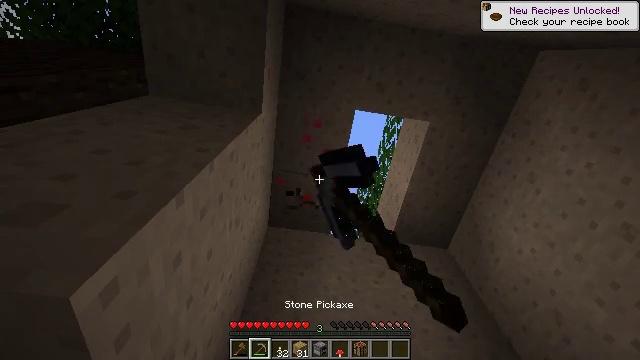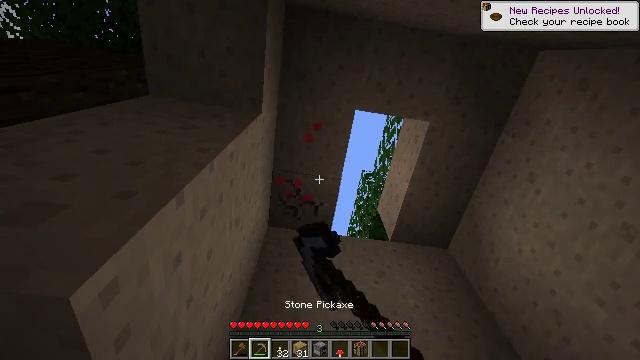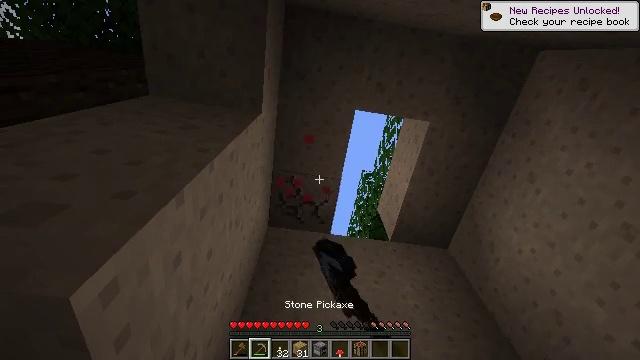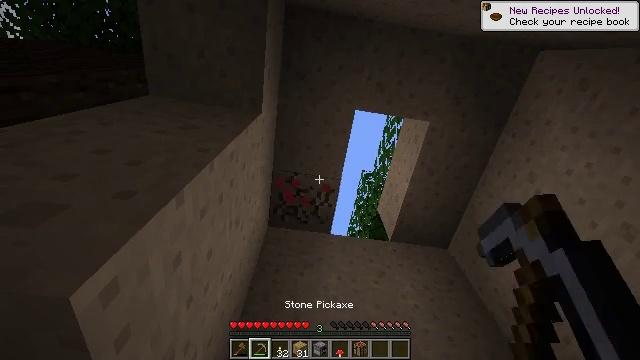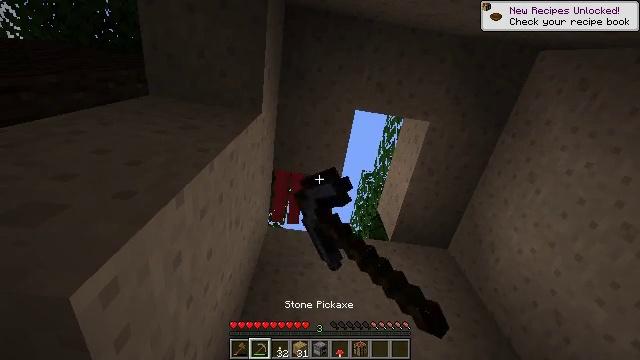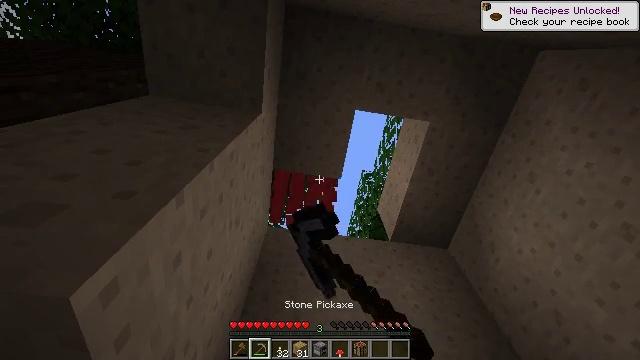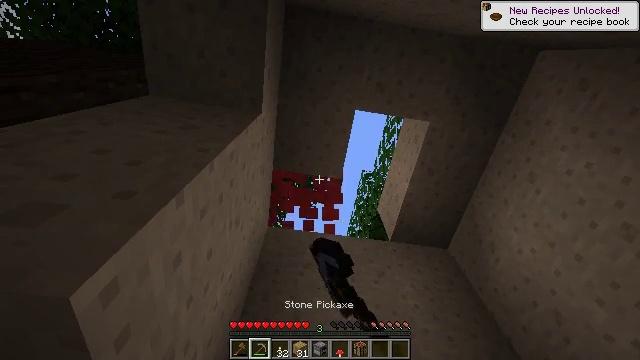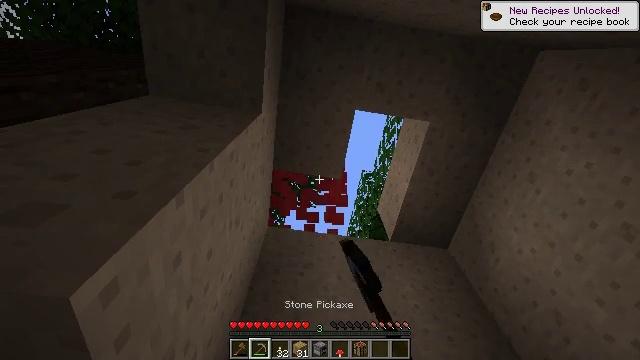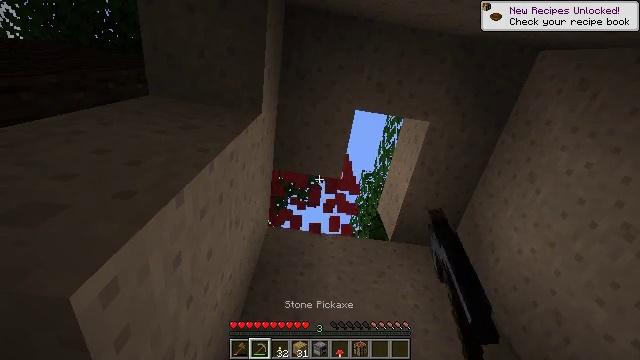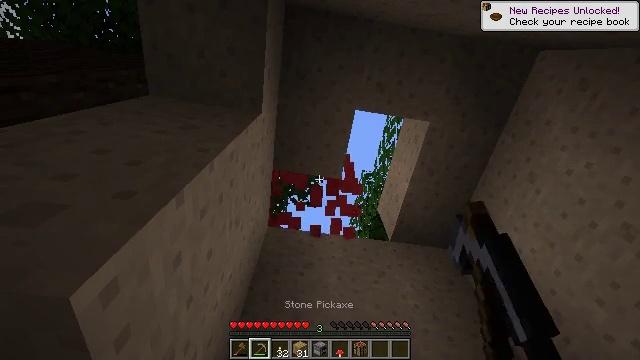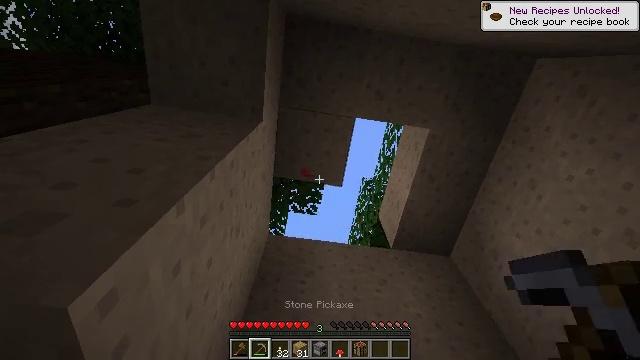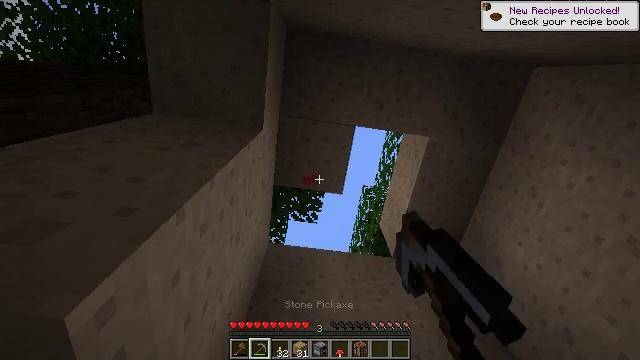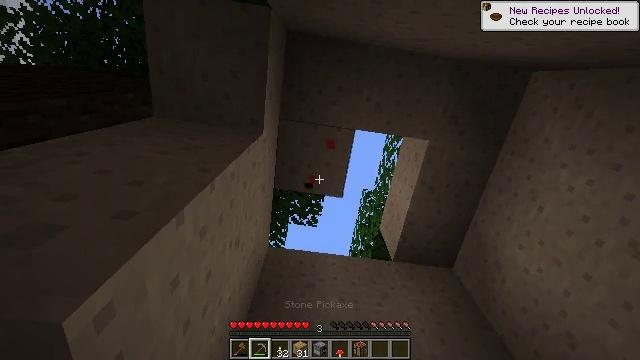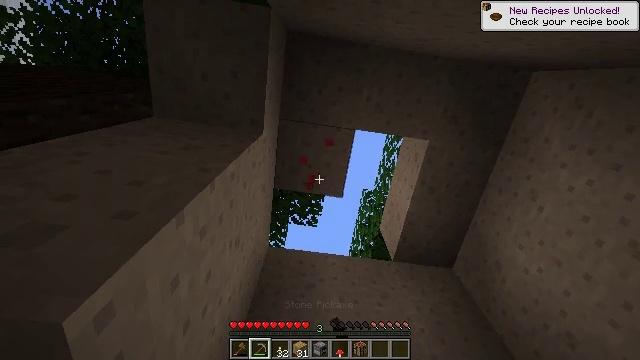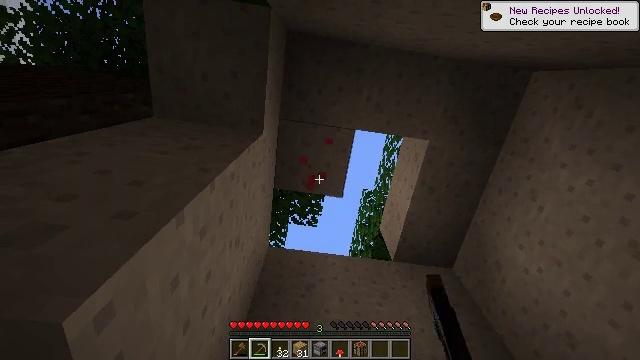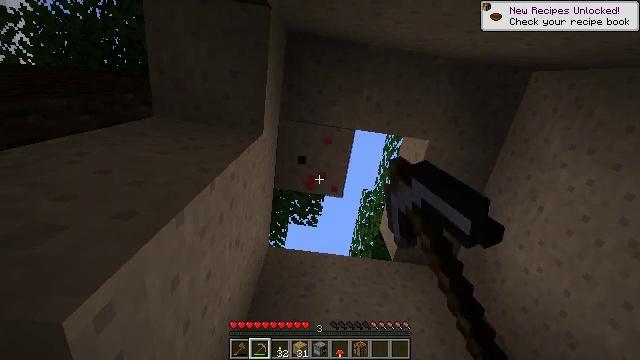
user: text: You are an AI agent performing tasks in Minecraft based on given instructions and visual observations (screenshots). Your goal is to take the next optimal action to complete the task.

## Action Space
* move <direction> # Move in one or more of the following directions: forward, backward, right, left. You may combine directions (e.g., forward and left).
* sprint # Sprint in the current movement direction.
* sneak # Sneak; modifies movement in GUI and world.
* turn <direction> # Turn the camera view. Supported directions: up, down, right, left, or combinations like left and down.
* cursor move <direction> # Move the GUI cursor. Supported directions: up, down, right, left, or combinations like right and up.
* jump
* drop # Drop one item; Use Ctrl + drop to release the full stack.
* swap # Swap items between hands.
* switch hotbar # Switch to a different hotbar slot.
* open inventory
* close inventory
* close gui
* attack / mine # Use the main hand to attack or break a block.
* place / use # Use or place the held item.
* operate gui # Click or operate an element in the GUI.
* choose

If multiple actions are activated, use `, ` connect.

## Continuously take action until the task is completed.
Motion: motion action
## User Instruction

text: Collect red mushroom blocks for building.
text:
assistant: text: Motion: attack / mine
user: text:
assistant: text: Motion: attack / mine
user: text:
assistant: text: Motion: attack / mine
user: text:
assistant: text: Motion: attack / mine
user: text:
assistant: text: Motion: attack / mine
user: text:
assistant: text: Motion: attack / mine
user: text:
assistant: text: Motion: attack / mine
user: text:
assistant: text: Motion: attack / mine
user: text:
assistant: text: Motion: attack / mine
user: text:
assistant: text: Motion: turn up, attack / mine
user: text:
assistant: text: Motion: turn up, attack / mine
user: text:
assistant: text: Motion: attack / mine
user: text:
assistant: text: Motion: attack / mine
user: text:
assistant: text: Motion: attack / mine
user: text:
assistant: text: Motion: attack / mine
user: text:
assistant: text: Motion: attack / mine
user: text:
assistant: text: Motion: attack / mine
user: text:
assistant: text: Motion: attack / mine
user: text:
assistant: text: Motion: attack / mine
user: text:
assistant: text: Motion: attack / mine
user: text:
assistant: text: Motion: attack / mine
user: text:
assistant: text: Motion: attack / mine
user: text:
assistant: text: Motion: attack / mine
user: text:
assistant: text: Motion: attack / mine
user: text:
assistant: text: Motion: attack / mine
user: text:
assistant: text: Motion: attack / mine